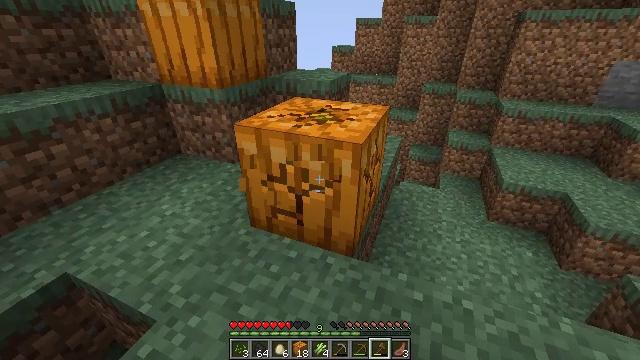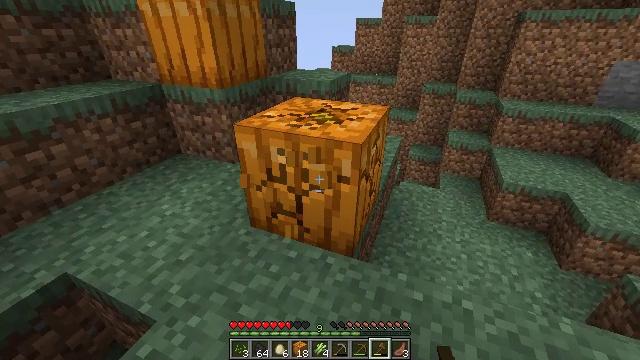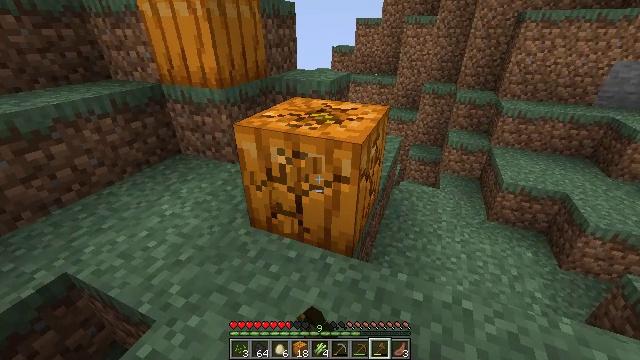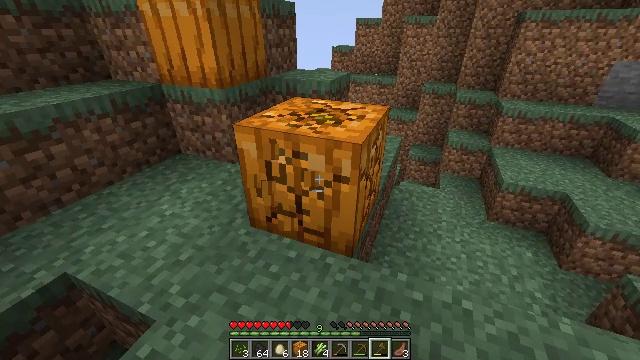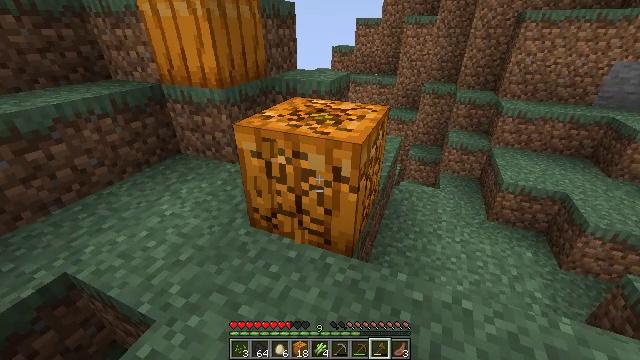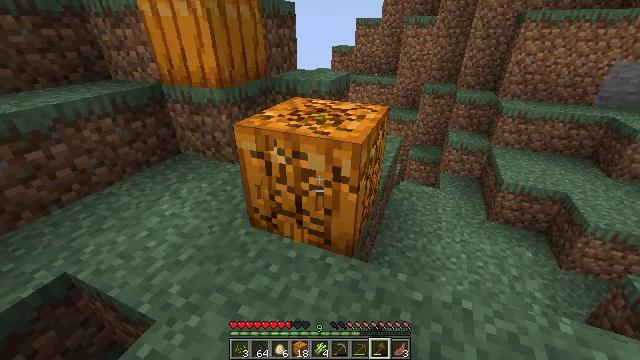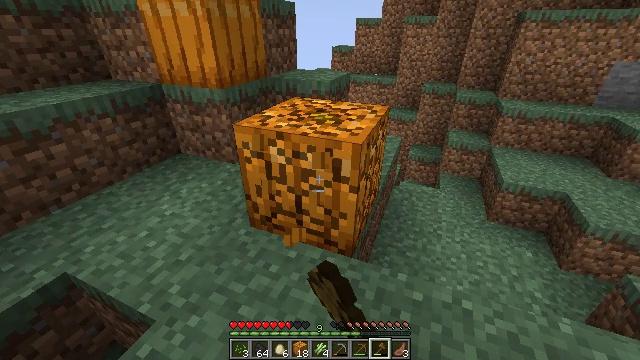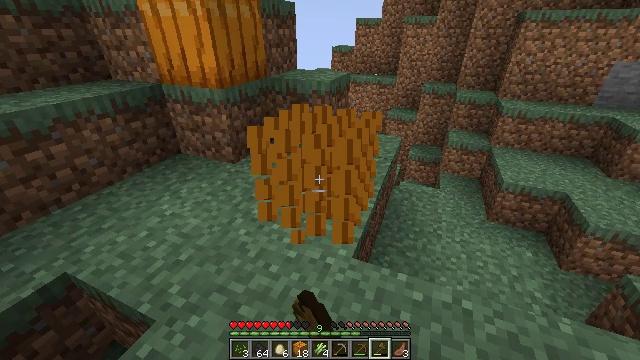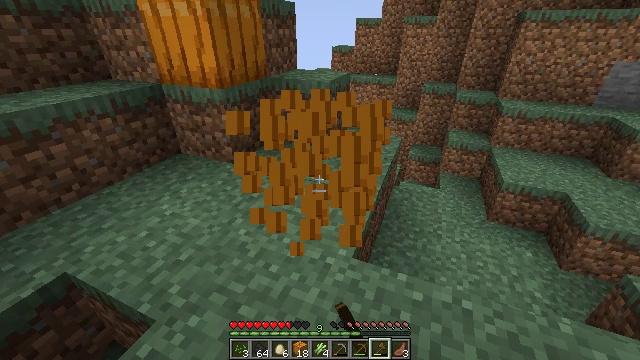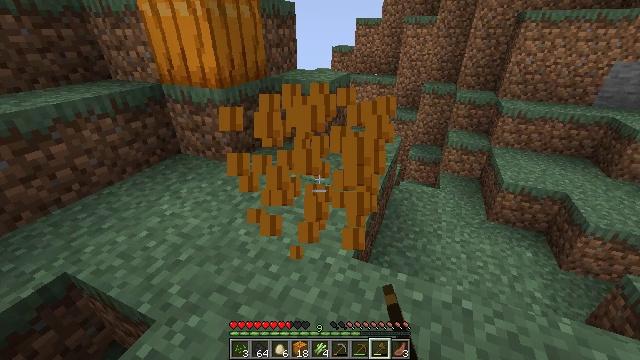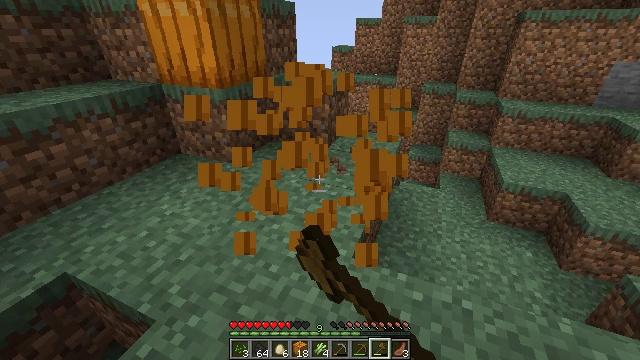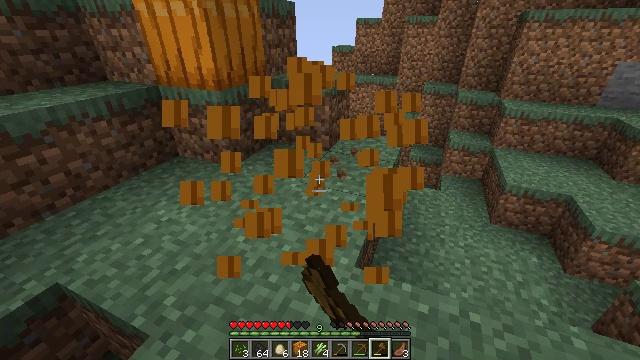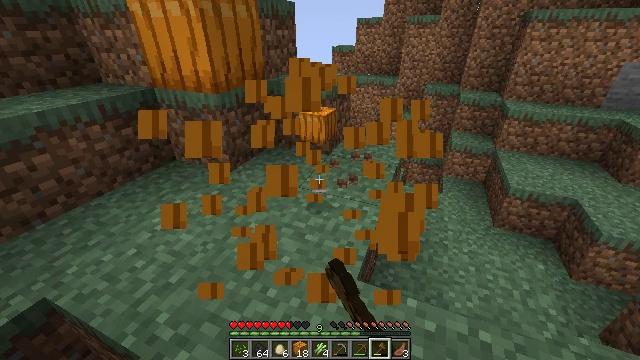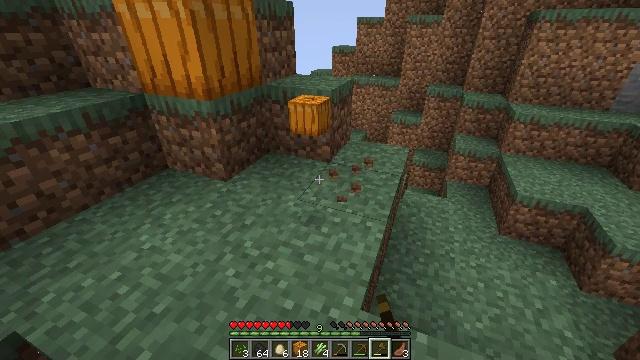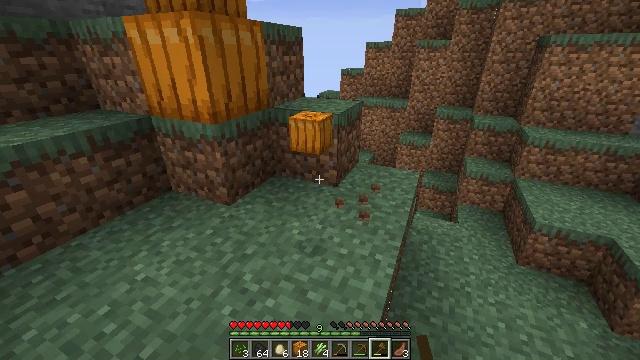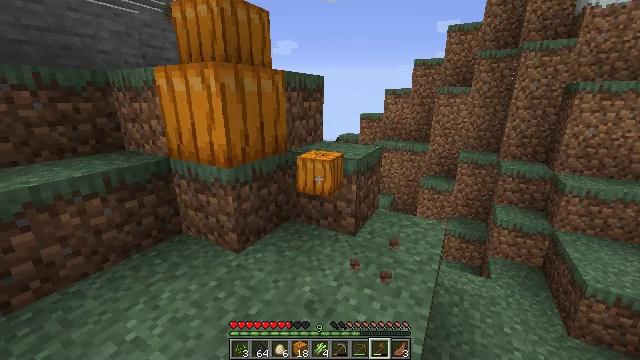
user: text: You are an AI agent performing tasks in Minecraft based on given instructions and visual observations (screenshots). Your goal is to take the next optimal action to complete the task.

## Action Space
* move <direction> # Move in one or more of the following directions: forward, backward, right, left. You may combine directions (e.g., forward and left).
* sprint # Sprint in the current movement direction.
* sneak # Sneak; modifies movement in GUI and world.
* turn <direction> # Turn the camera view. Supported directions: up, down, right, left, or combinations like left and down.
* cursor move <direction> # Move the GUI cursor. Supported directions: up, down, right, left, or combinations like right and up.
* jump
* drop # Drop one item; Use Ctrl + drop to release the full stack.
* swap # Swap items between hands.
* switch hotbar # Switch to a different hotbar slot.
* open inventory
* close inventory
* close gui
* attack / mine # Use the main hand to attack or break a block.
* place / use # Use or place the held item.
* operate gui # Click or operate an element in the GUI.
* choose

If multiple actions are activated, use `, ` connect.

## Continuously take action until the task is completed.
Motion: motion action
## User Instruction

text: Harvest a pumpkin from the field.
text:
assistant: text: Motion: attack / mine
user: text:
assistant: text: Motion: attack / mine
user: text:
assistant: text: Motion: attack / mine
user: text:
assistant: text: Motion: attack / mine
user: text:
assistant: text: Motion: attack / mine
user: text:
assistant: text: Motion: attack / mine
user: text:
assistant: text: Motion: attack / mine
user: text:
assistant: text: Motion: attack / mine
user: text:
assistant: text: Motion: attack / mine
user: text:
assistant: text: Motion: attack / mine
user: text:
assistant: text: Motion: move forward, attack / mine
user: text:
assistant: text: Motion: move forward, attack / mine
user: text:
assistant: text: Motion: move forward
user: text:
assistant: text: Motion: move forward, turn left and up
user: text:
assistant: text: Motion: move forward, turn left and up
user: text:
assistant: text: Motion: move forward, turn left and up
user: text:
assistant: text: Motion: move forward, turn left and up
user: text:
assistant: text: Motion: move forward, turn left and up
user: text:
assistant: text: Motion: attack / mine
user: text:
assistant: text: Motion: turn left, attack / mine
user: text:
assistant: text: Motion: turn left, attack / mine
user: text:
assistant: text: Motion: attack / mine
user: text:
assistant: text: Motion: attack / mine
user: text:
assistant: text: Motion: attack / mine
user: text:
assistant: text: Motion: attack / mine
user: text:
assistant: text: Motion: attack / mine
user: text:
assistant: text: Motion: attack / mine
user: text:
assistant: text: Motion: attack / mine
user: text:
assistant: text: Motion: attack / mine
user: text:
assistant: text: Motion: attack / mine